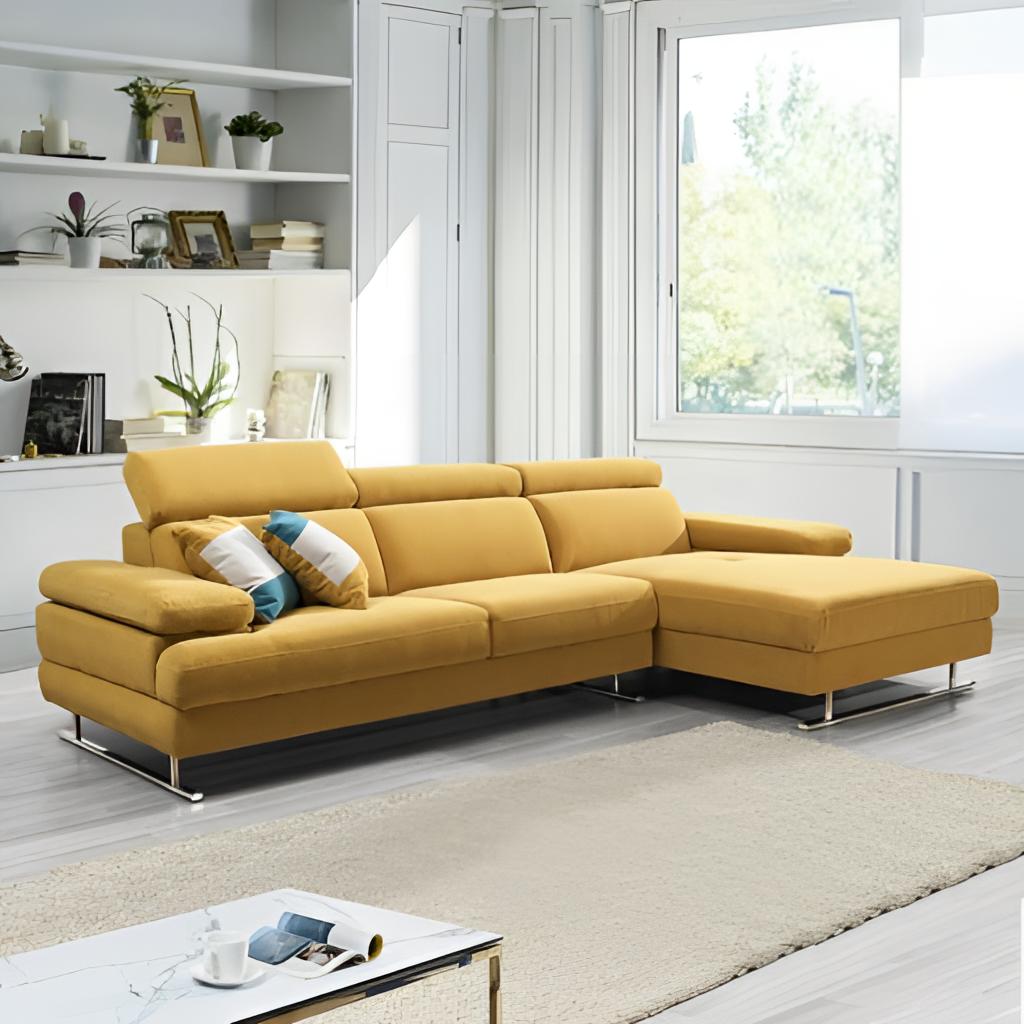
fabric sectional sofa, living room, gray wood flooring, with plank pattern, modern, paint wallpaper, with solid pattern